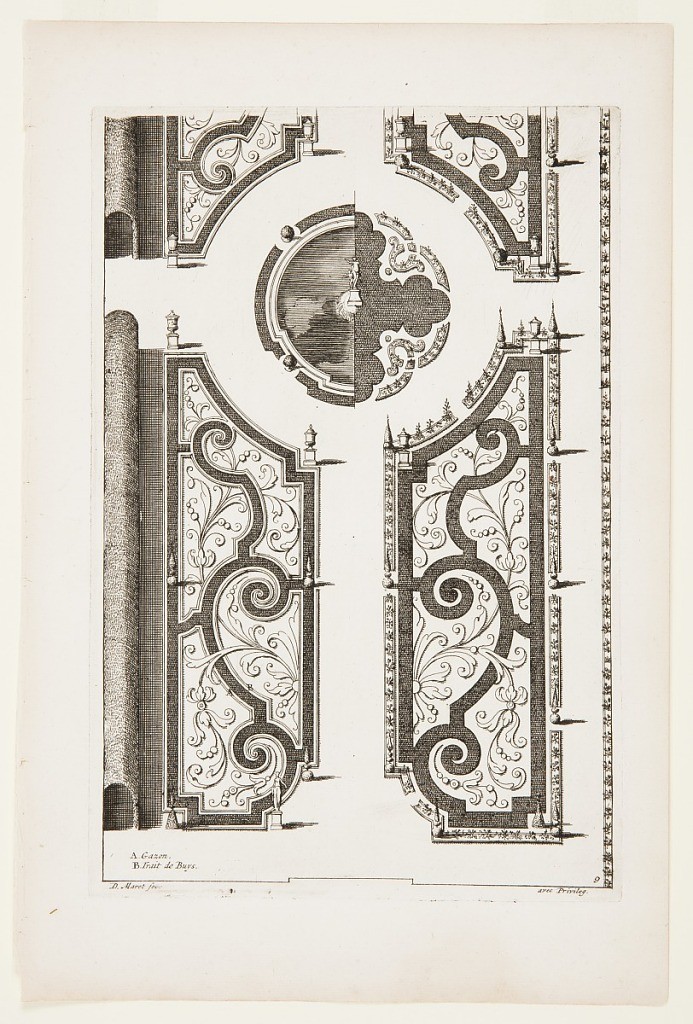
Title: Design for Garden Parterres with Scroll Motifs and Boxwood Arbor, in "Nouveaux Livre de Parterres," in Oeuvres Du Sr. D. Marot..., The Hague: Chez Pierre Husson, c.1702
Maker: Daniel Marot, French, active in the Netherlands and England, 1661–1752
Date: ca. 1702
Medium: Etching and engraving on cream laid paper
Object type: Print
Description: Symmetrical arrangement of parterres de broderie in four sections around a central fountain/parterre; each section consisting of a scroll pattern with leaf and floral motifs (broderie) in between; borders interspersed with urns and topiary.  Along left side, boxwood tunnel.